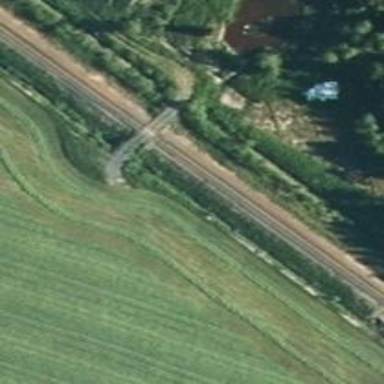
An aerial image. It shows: Level crossing with saltire marking.